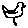
Label: bird